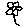
Label: flower